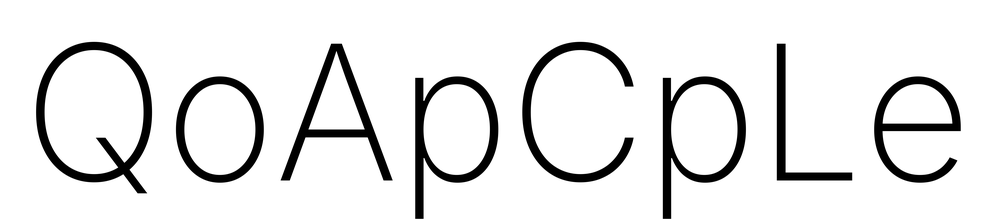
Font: Inter_ExtraLight